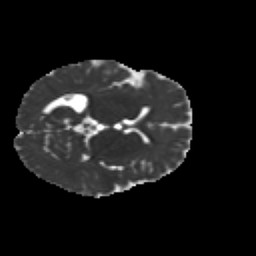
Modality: MD
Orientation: axial
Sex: female
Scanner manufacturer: siemens
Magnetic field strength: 3 T
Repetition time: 5 s
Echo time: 0.071 s